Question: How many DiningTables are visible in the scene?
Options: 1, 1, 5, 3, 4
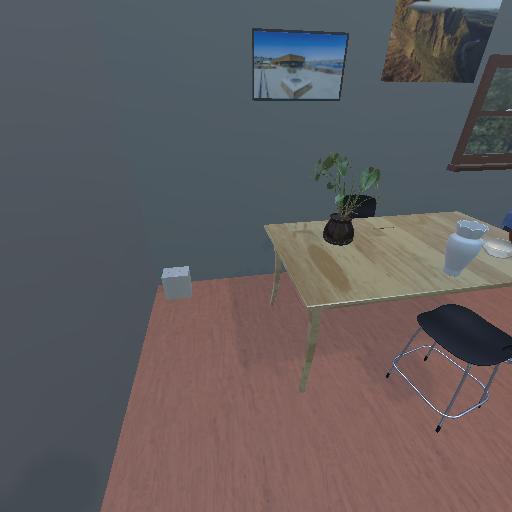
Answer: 1